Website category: restaurant
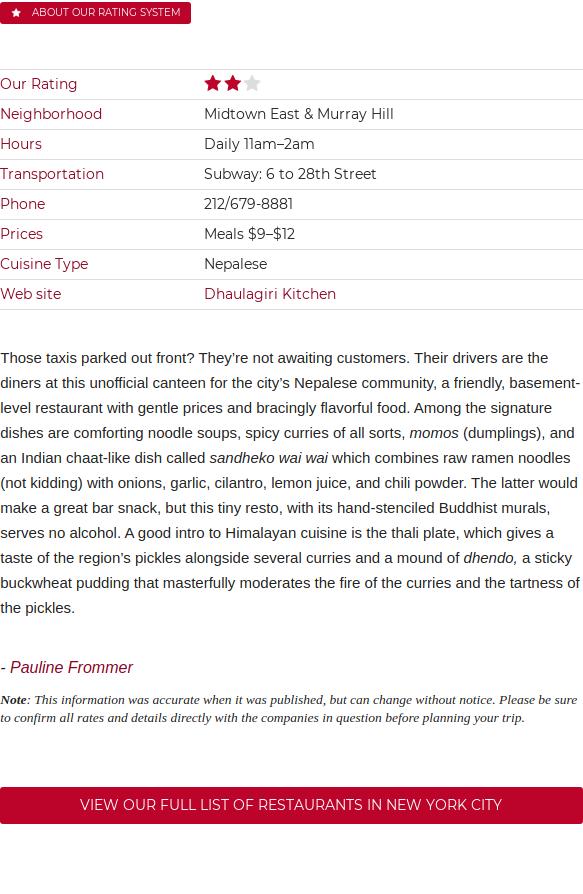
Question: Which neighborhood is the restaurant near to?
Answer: Midtown East & Murray Hill

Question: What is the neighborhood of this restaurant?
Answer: Midtown East & Murray Hill

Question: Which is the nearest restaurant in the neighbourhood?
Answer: Midtown East & Murray Hill

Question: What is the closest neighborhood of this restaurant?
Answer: Midtown East & Murray Hill

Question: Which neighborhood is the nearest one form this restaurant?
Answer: Midtown East & Murray Hill

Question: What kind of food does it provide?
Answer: Nepalese

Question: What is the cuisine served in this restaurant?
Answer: Nepalese

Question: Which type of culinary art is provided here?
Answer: Nepalese

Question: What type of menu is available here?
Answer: Nepalese

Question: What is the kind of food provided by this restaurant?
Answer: Nepalese

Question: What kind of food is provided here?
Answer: Nepalese

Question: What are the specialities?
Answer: Nepalese

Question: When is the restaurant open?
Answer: Daily 11am2am

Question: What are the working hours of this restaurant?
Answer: Daily 11am2am

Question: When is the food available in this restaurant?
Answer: Daily 11am2am

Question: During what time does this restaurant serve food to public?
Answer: Daily 11am2am

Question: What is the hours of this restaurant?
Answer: Daily 11am2am

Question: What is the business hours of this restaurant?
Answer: Daily 11am2am

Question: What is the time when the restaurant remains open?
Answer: Daily 11am2am

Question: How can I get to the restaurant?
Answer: Subway: 6 to 28th Street

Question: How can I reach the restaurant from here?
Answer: Subway: 6 to 28th Street

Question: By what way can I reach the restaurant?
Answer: Subway: 6 to 28th Street

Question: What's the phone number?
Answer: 212/679-8881

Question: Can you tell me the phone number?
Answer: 212/679-8881

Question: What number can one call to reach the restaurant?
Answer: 212/679-8881

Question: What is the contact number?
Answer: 212/679-8881

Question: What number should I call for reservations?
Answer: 212/679-8881

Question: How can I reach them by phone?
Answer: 212/679-8881

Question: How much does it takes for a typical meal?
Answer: Meals $9$12

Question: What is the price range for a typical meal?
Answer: Meals $9$12

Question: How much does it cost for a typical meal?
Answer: Meals $9$12

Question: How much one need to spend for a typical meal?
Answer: Meals $9$12